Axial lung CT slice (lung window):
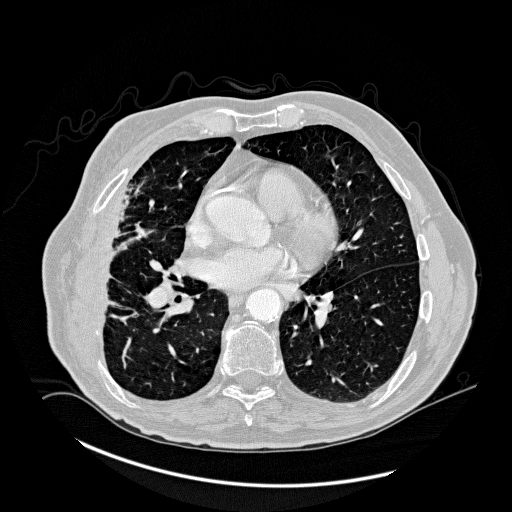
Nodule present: no